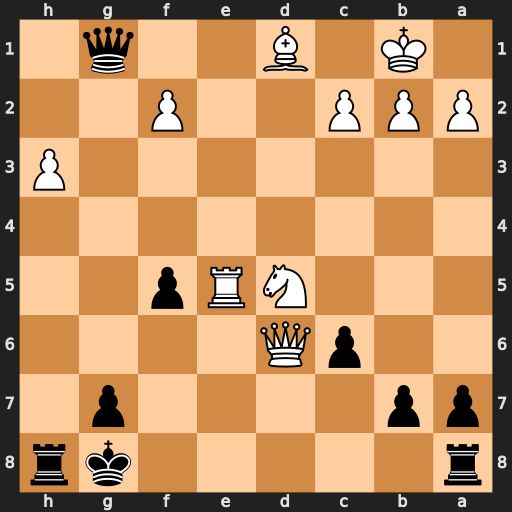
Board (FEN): r5kr/pp4p1/2pQ4/3NRp2/8/7P/PPP2P2/1K1B2q1
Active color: b
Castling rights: -
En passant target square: -
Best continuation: Qxd1#